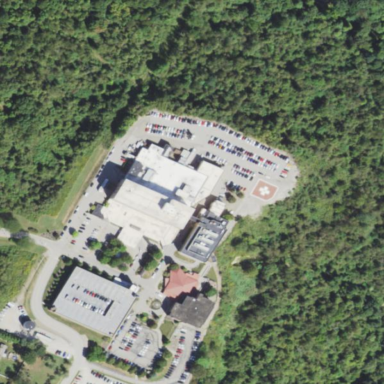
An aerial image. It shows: Hospital building.